Aerial crown-view tile of a tropical tree (Barro Colorado Island, Panama), acquired 20240918:
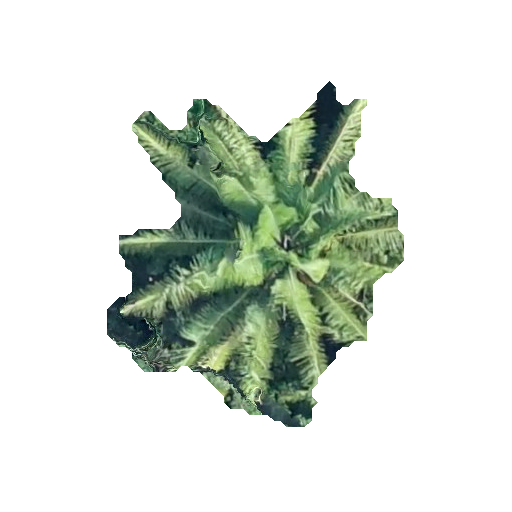
Species: Attalea butyracea
GBIF accepted scientific name: Attalea butyracea
Crown area: 98.718 m²